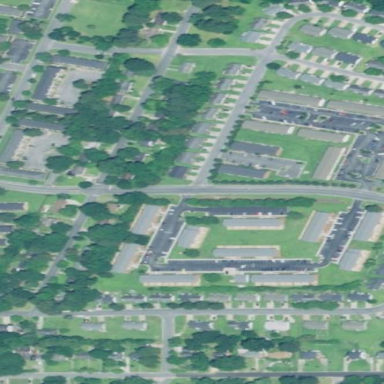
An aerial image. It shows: Residential area within neighborhood.